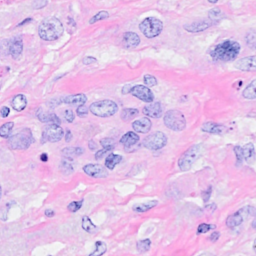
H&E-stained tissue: Breast